Field crop: tomato
Growth stage: 1
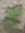
Species: solanum